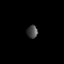
Tissue: skin
Cell type: Others
Senescence score: 0.2708
Nuclear area (px): 134
Mean DAPI intensity: 72.09